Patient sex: M
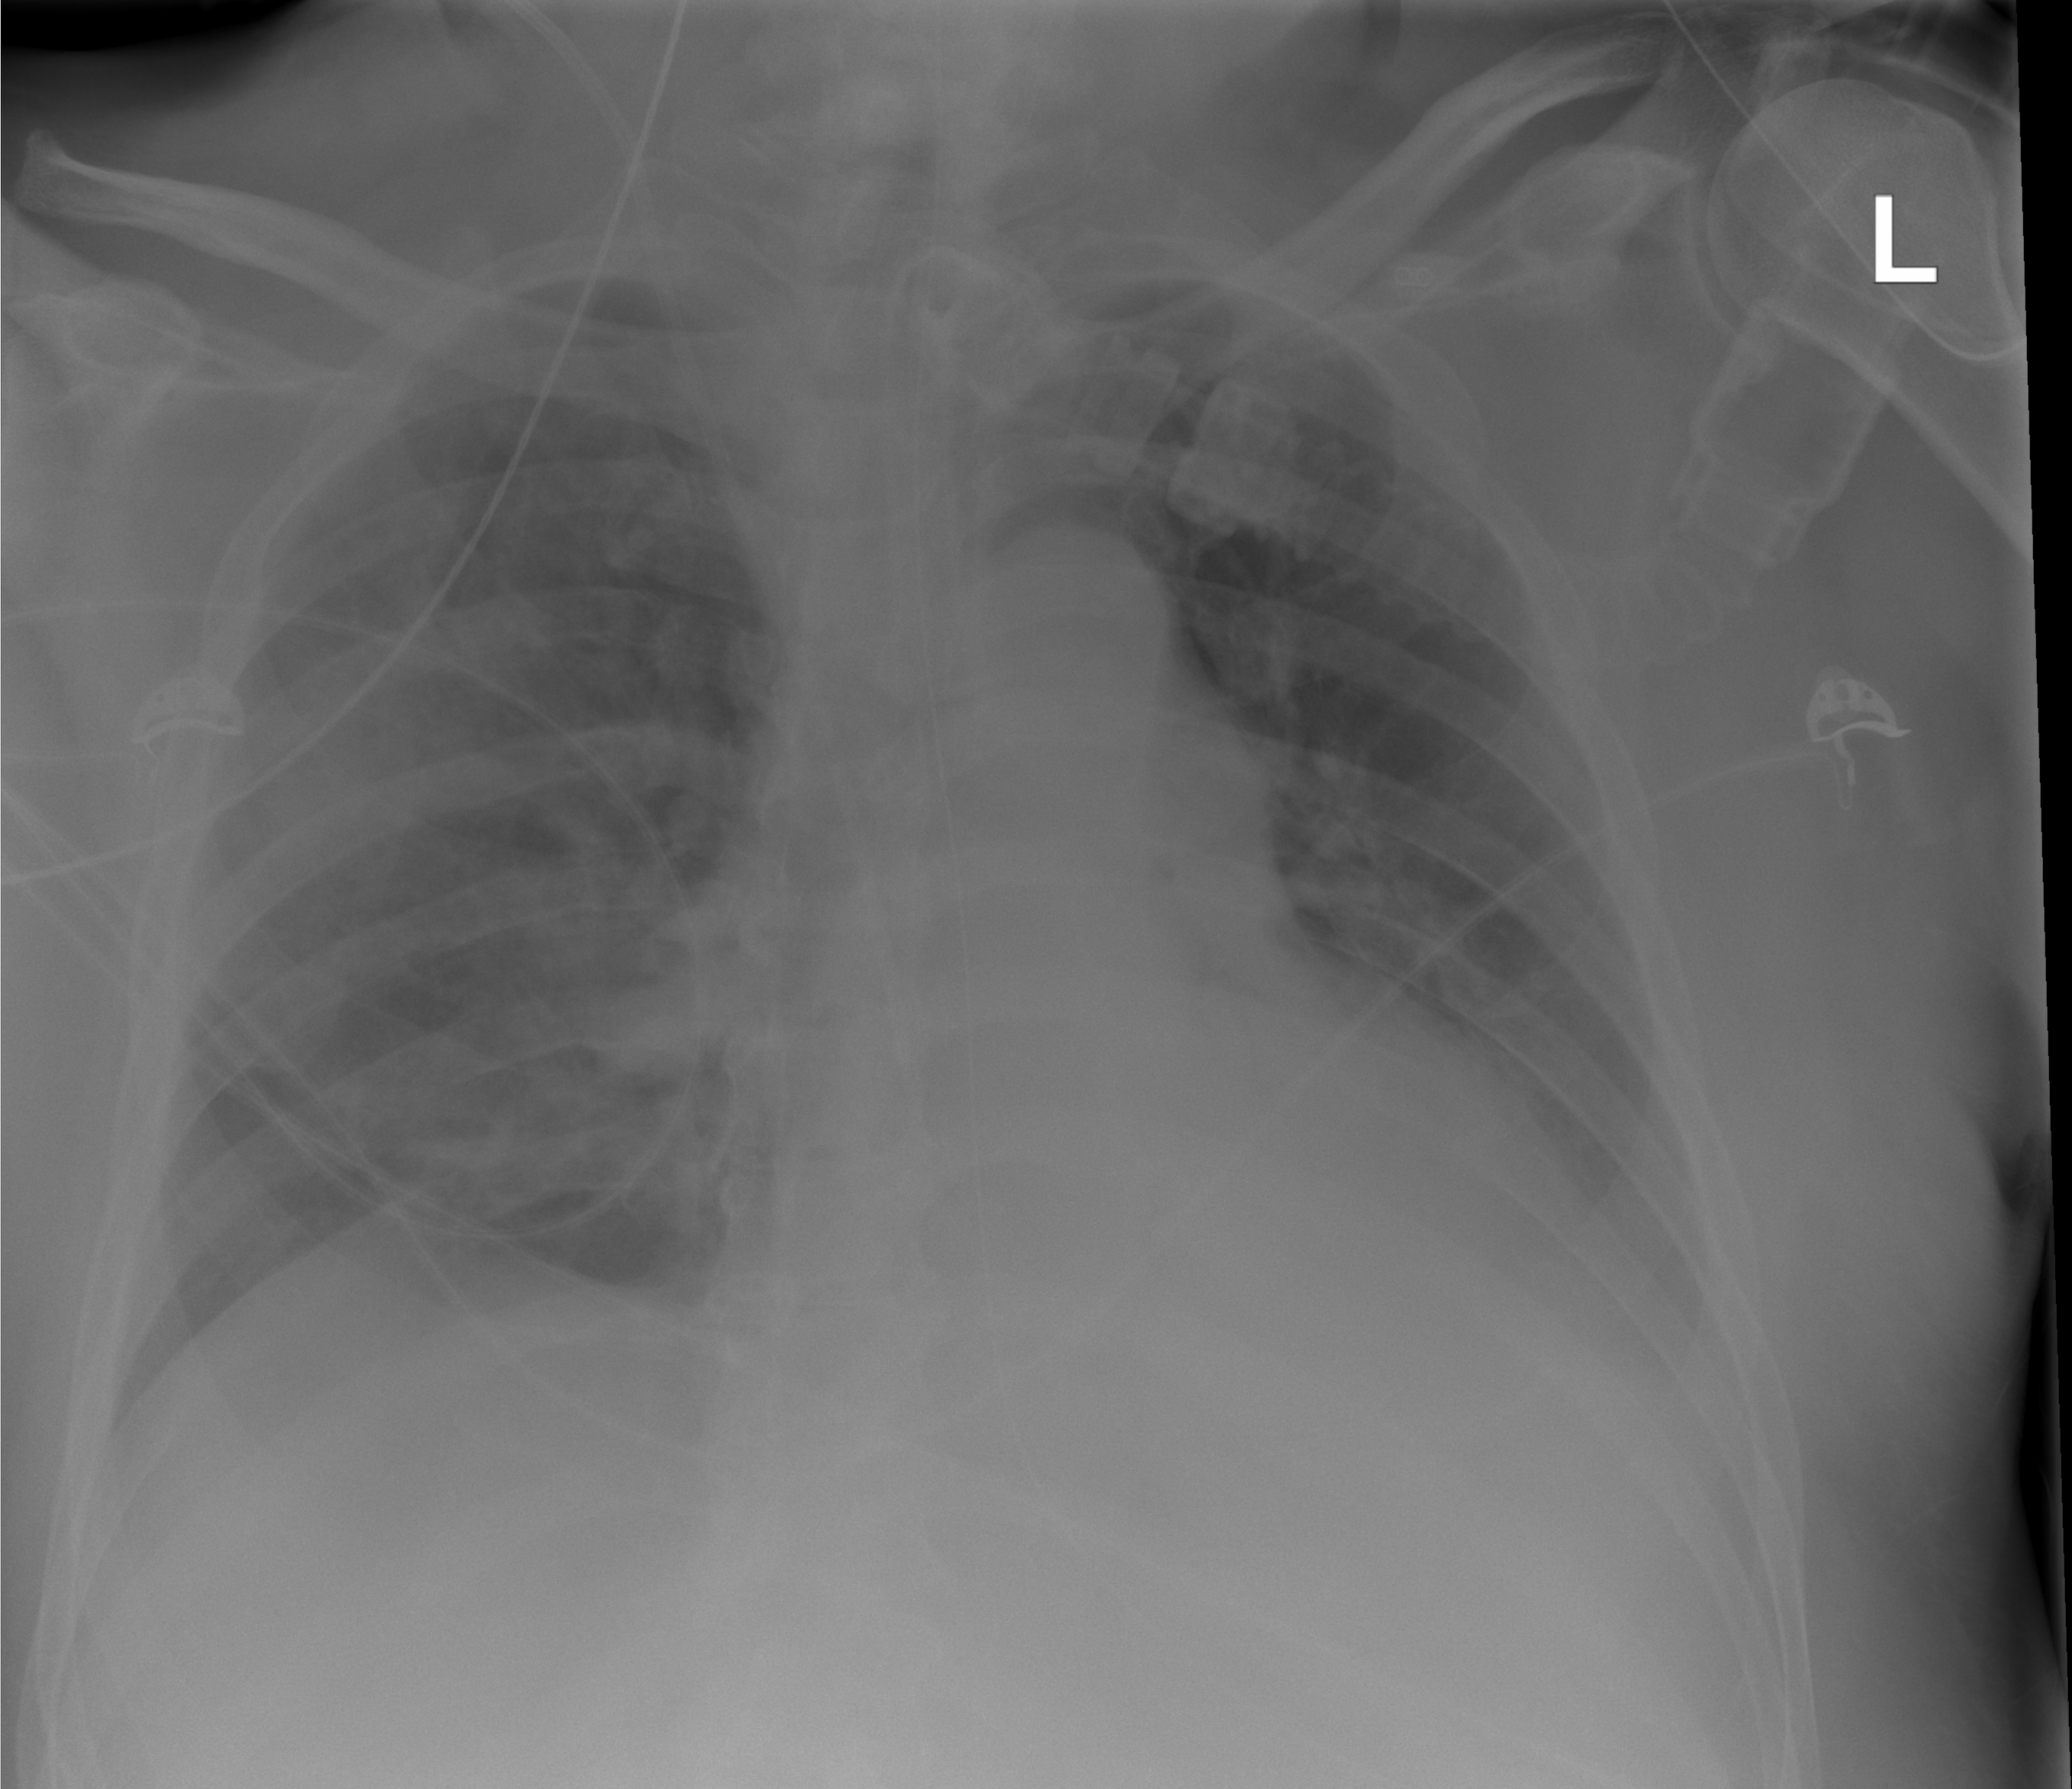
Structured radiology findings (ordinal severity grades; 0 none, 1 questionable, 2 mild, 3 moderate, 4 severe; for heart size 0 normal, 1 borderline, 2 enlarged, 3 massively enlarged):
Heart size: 0
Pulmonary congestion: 1
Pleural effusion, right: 0
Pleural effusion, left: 0
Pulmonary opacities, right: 1
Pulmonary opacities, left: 0
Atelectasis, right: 0
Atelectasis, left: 2